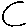
Label: moon